Chest X-ray. View position: PA
Patient age: 16
Patient sex: M
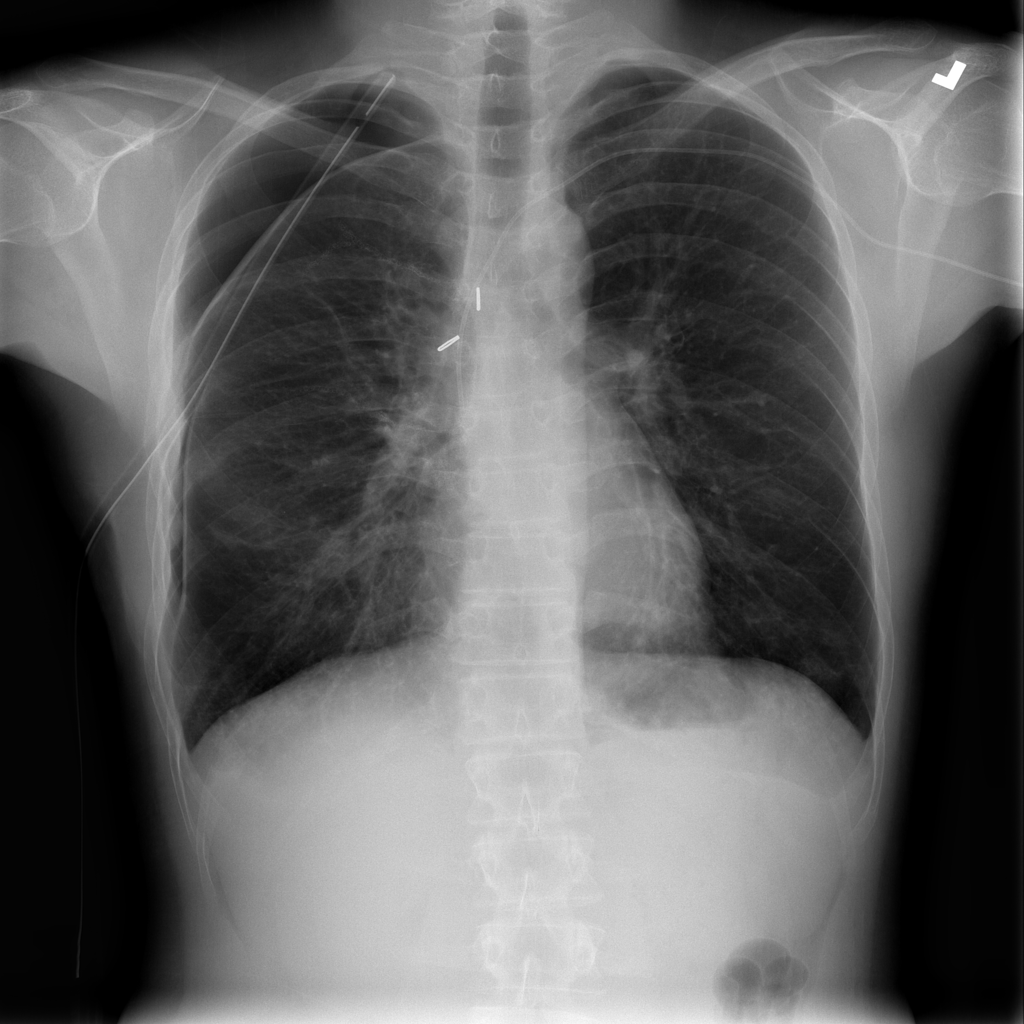
Finding: Pneumothorax